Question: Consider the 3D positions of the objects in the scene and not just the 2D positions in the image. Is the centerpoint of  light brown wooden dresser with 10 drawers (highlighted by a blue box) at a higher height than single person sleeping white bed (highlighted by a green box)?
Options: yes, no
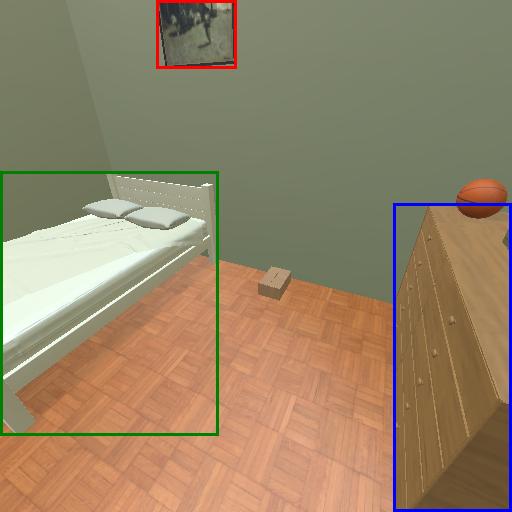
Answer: yes